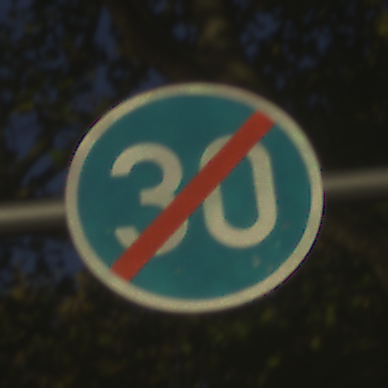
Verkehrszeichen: EndeMindestgeschwindigkeit
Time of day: SunriseSunset
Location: Outdoor (Nature)
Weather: PartlyCloudy
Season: NotSpecified
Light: Natural